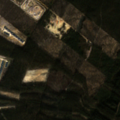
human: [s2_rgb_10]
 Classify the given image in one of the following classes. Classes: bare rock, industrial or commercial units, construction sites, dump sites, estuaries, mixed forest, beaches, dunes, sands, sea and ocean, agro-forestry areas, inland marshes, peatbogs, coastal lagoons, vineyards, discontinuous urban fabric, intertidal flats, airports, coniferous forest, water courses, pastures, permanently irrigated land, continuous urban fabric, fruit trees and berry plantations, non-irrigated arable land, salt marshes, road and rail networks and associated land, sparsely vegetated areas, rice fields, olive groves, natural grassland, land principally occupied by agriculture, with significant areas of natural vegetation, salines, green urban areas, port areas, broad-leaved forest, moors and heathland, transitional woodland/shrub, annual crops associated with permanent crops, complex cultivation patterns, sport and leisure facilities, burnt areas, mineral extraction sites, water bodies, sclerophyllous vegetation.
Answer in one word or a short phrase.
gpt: coniferous forest, mixed forest, transitional woodland/shrub